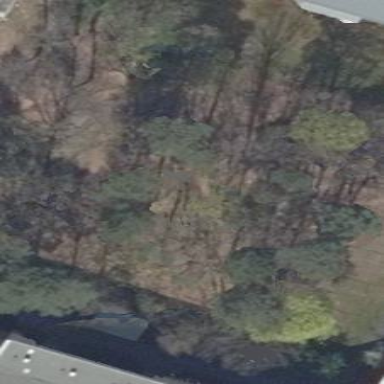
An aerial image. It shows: Mixed woodland with various types of leaves.